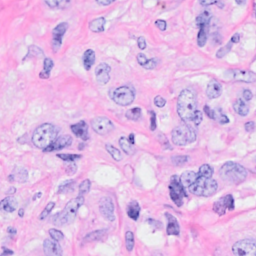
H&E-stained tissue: Breast